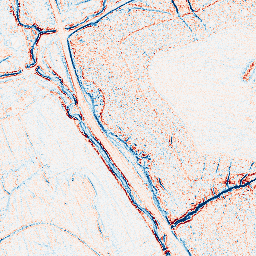
Category: edge_preserving
Decomposition family: anisotropic_diffusion
Decomposition parameters: iterations: 5
kappa: 10
gamma: 0.1
Upsampling method: lanczos
Upsampling parameters: scale: 4
Upsampling scale: 4